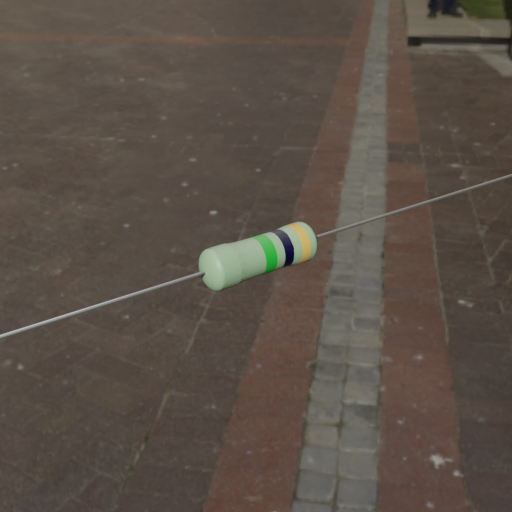
Resistor colour bands (in order): green, black, gold